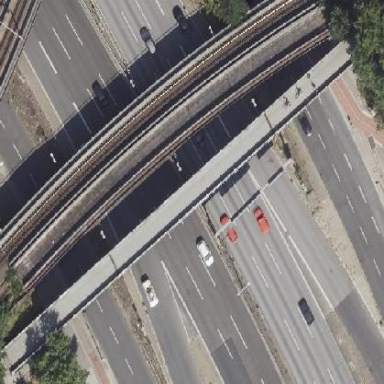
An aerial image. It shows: Bridge with beam structure.